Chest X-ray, AP view. Patient: 61 years old, sex F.
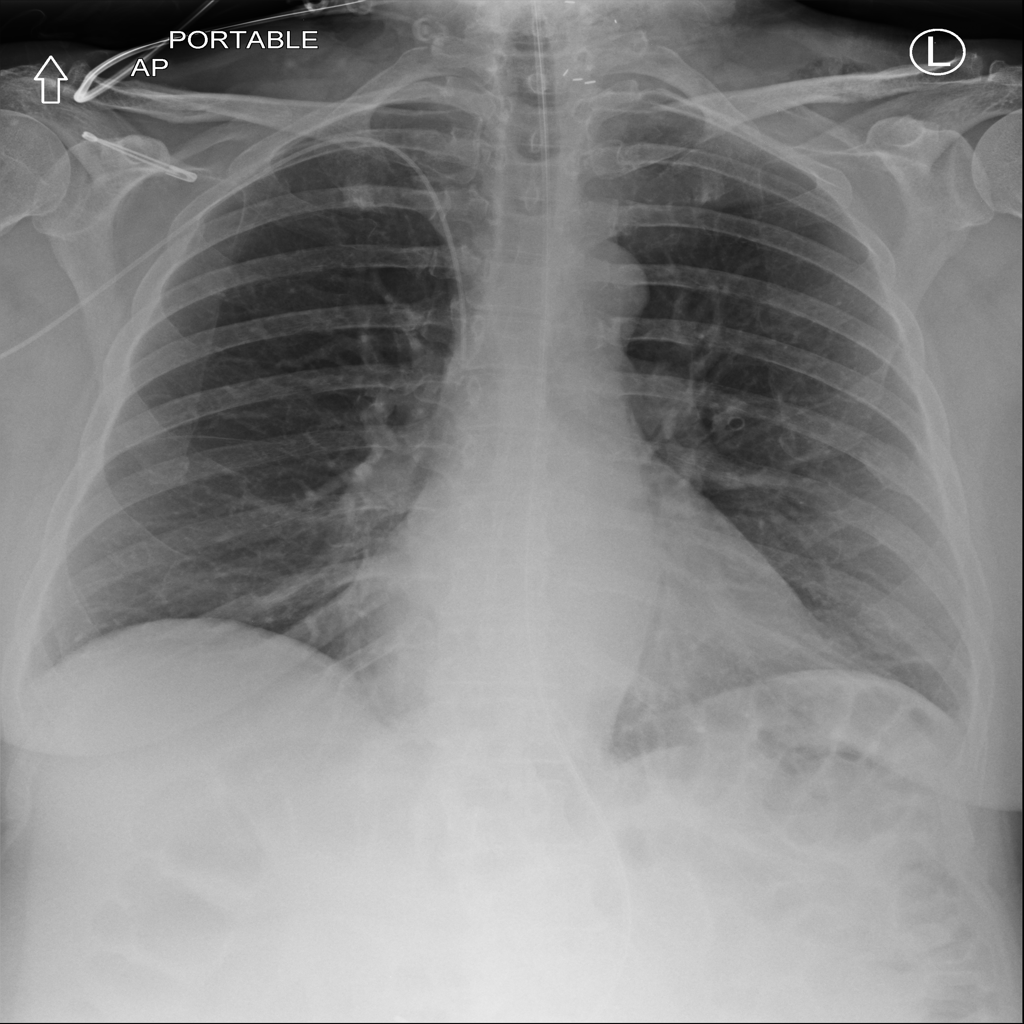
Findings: No Finding